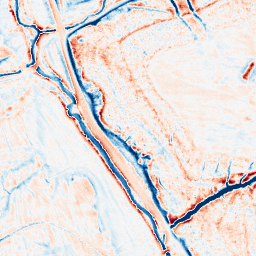
Category: edge_preserving
Decomposition family: anisotropic_diffusion
Decomposition parameters: iterations: 50
kappa: 10
gamma: 0.1
Upsampling method: sinc_blackman
Upsampling parameters: scale: 4
kernel_size: 16
Upsampling scale: 4